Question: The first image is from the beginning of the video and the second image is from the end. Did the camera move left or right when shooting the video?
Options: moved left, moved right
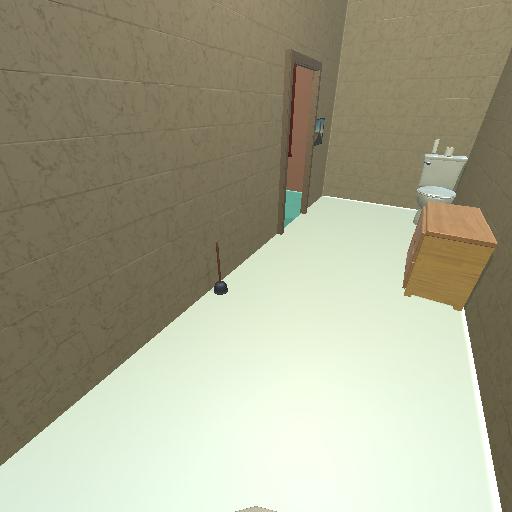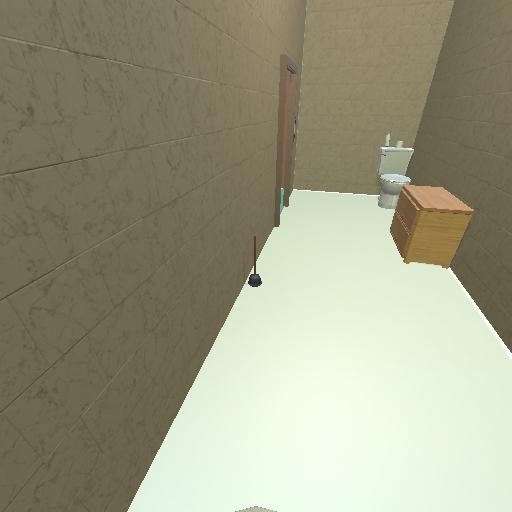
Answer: moved left